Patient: sex F, age 40
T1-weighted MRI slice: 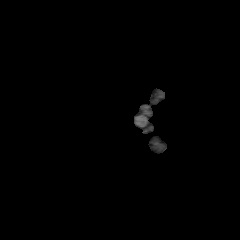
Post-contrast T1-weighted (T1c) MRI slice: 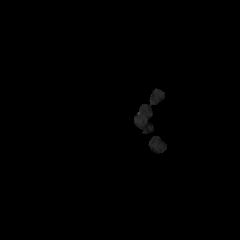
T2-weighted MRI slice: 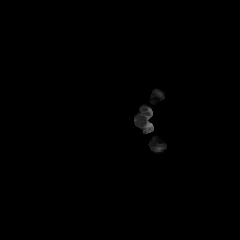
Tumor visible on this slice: no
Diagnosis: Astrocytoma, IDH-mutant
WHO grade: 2